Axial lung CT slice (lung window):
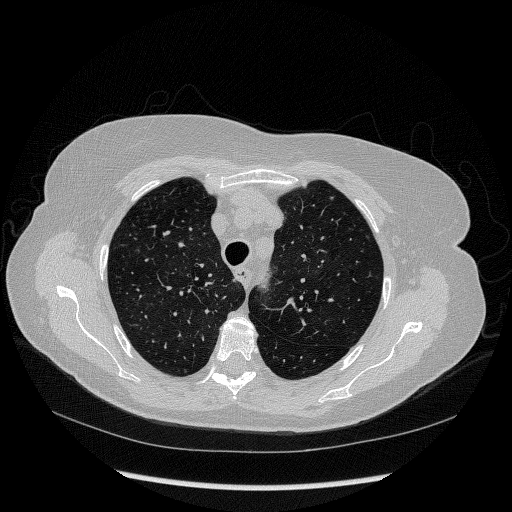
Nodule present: no